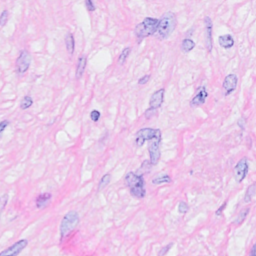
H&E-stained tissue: Breast